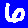
Digit: 6